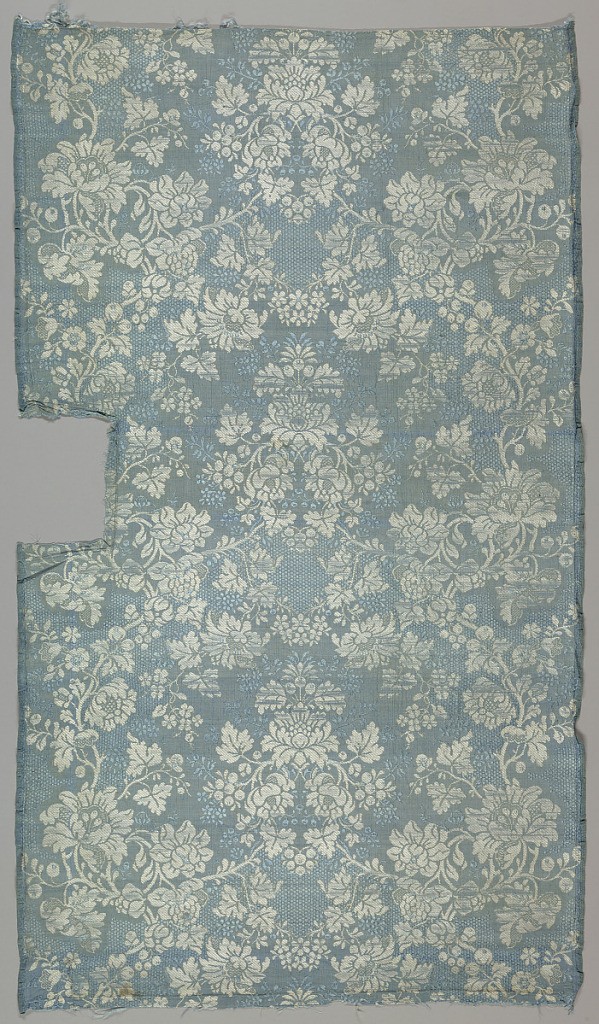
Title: Textile
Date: mid-19th century
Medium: silk Technique: plain weave, liseré
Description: Light blue silk with white wefts bound in twill weave showing a symmetrical floral pattern.